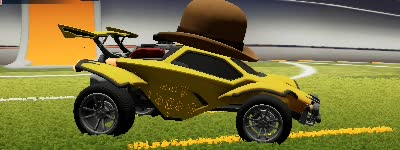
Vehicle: octane